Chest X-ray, PA view. Patient: 46 years old, sex F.
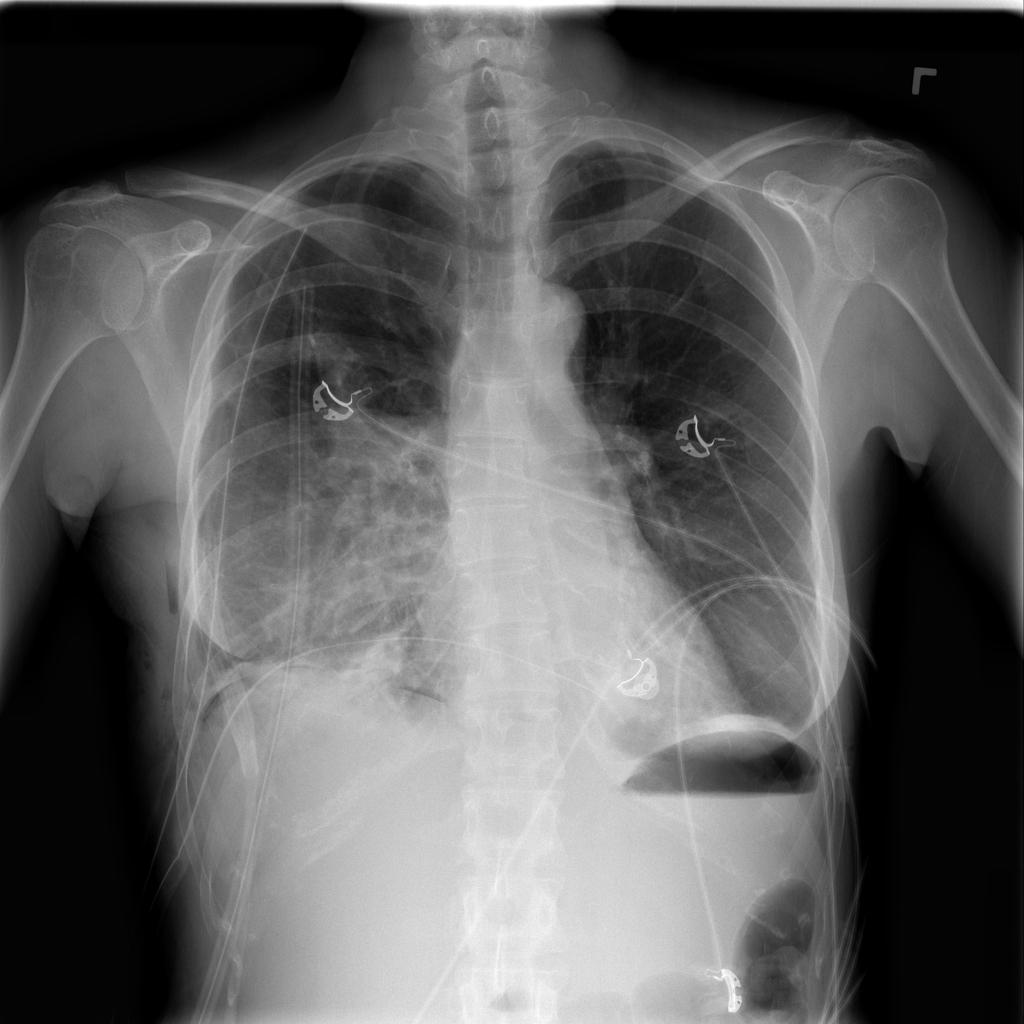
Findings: No Finding